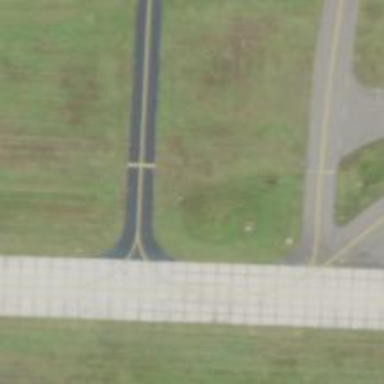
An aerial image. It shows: Image of taxiway at airport.